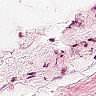
Metastatic tissue present: no